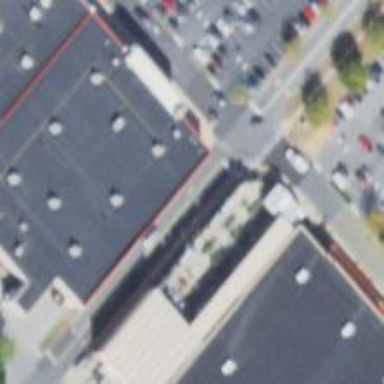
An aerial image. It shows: Department store.